Question: This might be a dumb question but I'm curious what people call this design element I see commonly used at the tops of popovers or drawer menus that usually slide up or down.
It's a short, horizontal bar several points high that is a monochrome color. Below are two examples, the first from iOS' Mail app
example

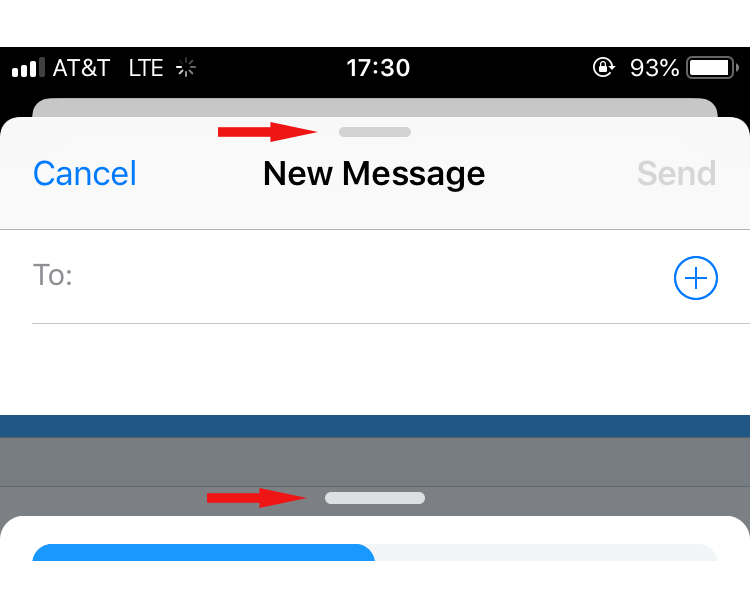
Answer: A handle or a drag handle. And when it's a small grid of squares (to also indicate that it can be dragged), a lot of people call those grips or grip grids.